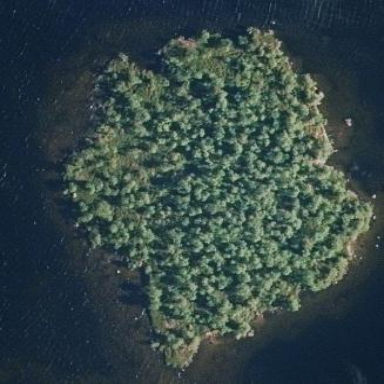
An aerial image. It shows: Islet.